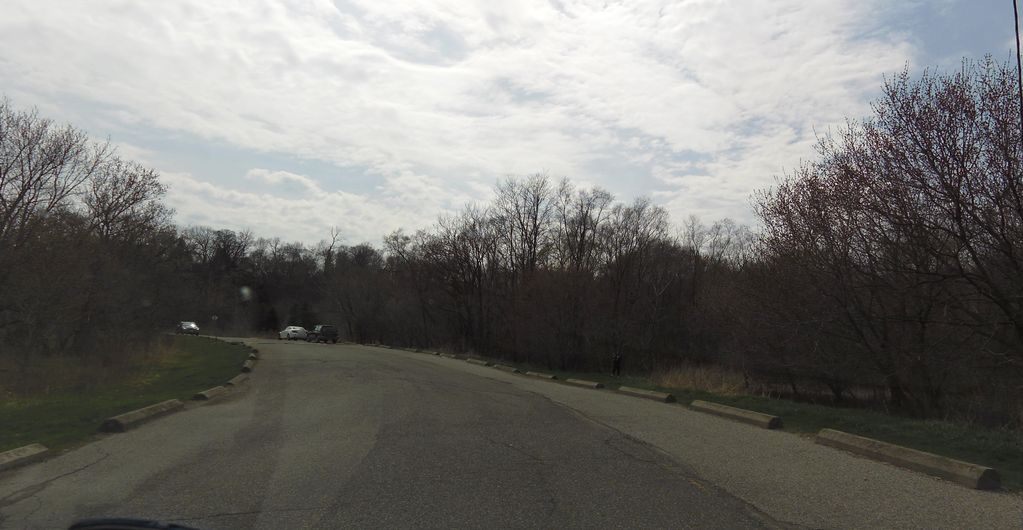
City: toronto